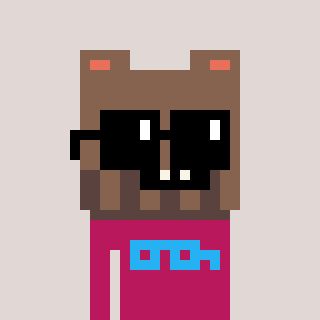
a pixel art character with square black sunglasses, a bear-shaped head and a darkpink-colored body on a warm background